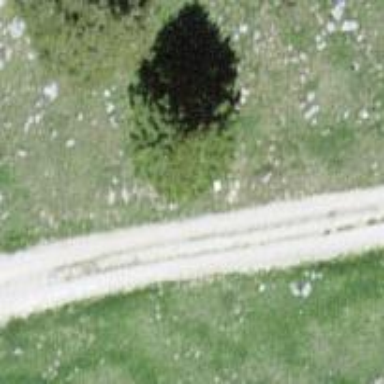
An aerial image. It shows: Needle-leaved tree in its natural environment.